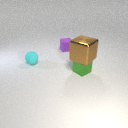
small purple rubber cube behind small green metal cube